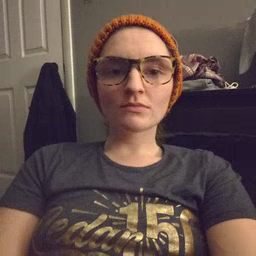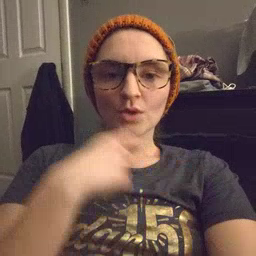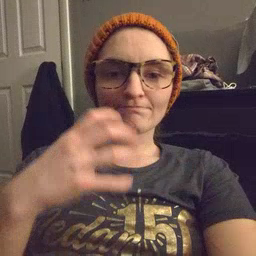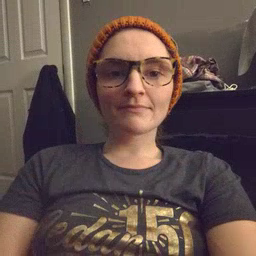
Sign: dryer